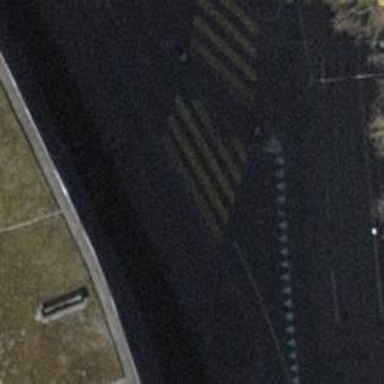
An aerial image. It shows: Asphalt footway with marked crossing that includes pedestrian island.